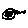
Label: moon